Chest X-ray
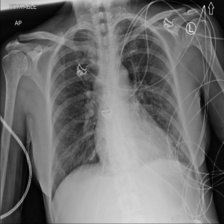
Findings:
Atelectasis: negative
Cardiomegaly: negative
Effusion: negative
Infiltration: negative
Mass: negative
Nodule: negative
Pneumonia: negative
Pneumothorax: negative
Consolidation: negative
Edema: negative
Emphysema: negative
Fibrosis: negative
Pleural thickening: negative
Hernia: negative